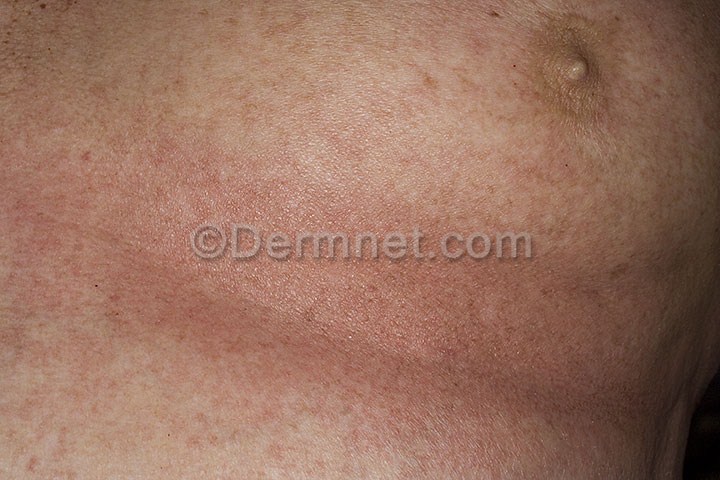
Disease: Atopic Dermatitis Photos